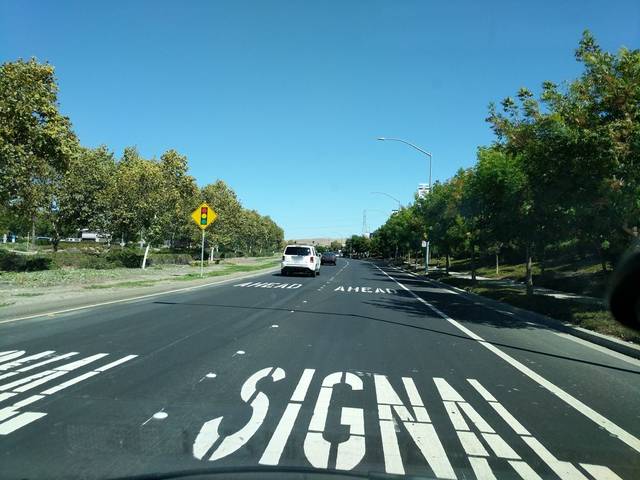
Region: United States
Coordinates: 37.773, -121.924